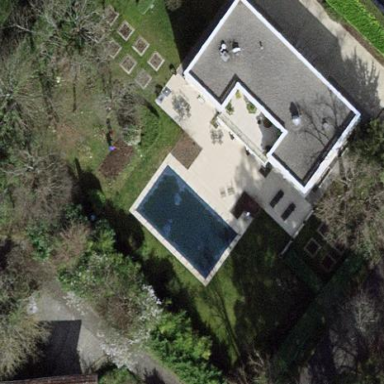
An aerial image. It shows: Outdoor swimming pool on leisure land.